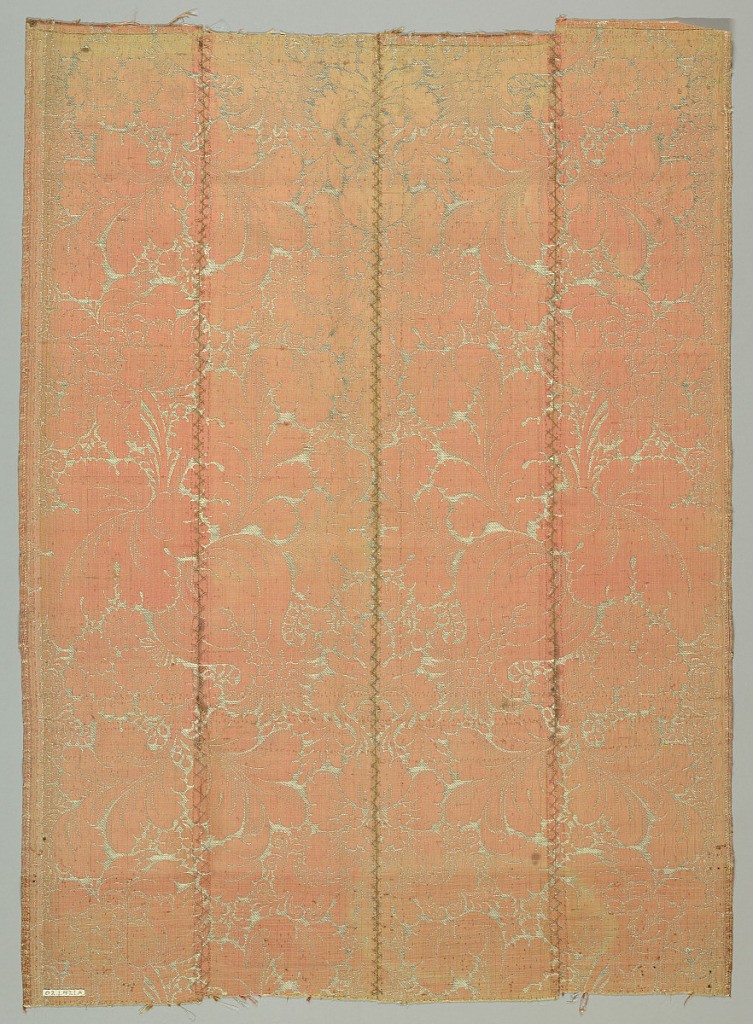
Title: Fragments
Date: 18th century
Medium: silk, metal on linen core Technique: lampas (plain weave and 3/1 twill)
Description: Large scale symmetrical design of fruit, flowers, leaves and arabesques in silver on various twill bindings.